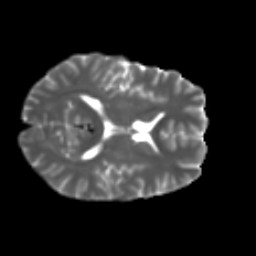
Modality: T2w
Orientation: axial
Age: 33
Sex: male
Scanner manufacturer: ge
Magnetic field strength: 3 T
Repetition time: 7.8 s
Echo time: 0.0606 s